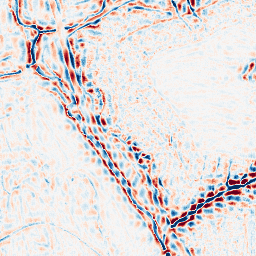
Category: wavelet
Decomposition family: wavelet_dwt
Decomposition parameters: wavelet: db8
level: 3
Upsampling method: fft_zeropad
Upsampling parameters: scale: 2
Upsampling scale: 2